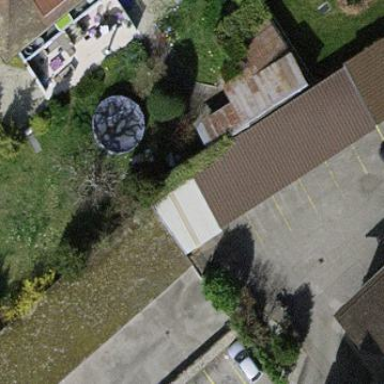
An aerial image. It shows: Group of garages.